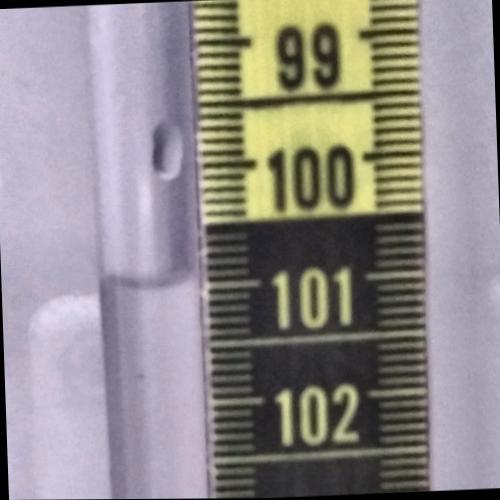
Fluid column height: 101.0 cm